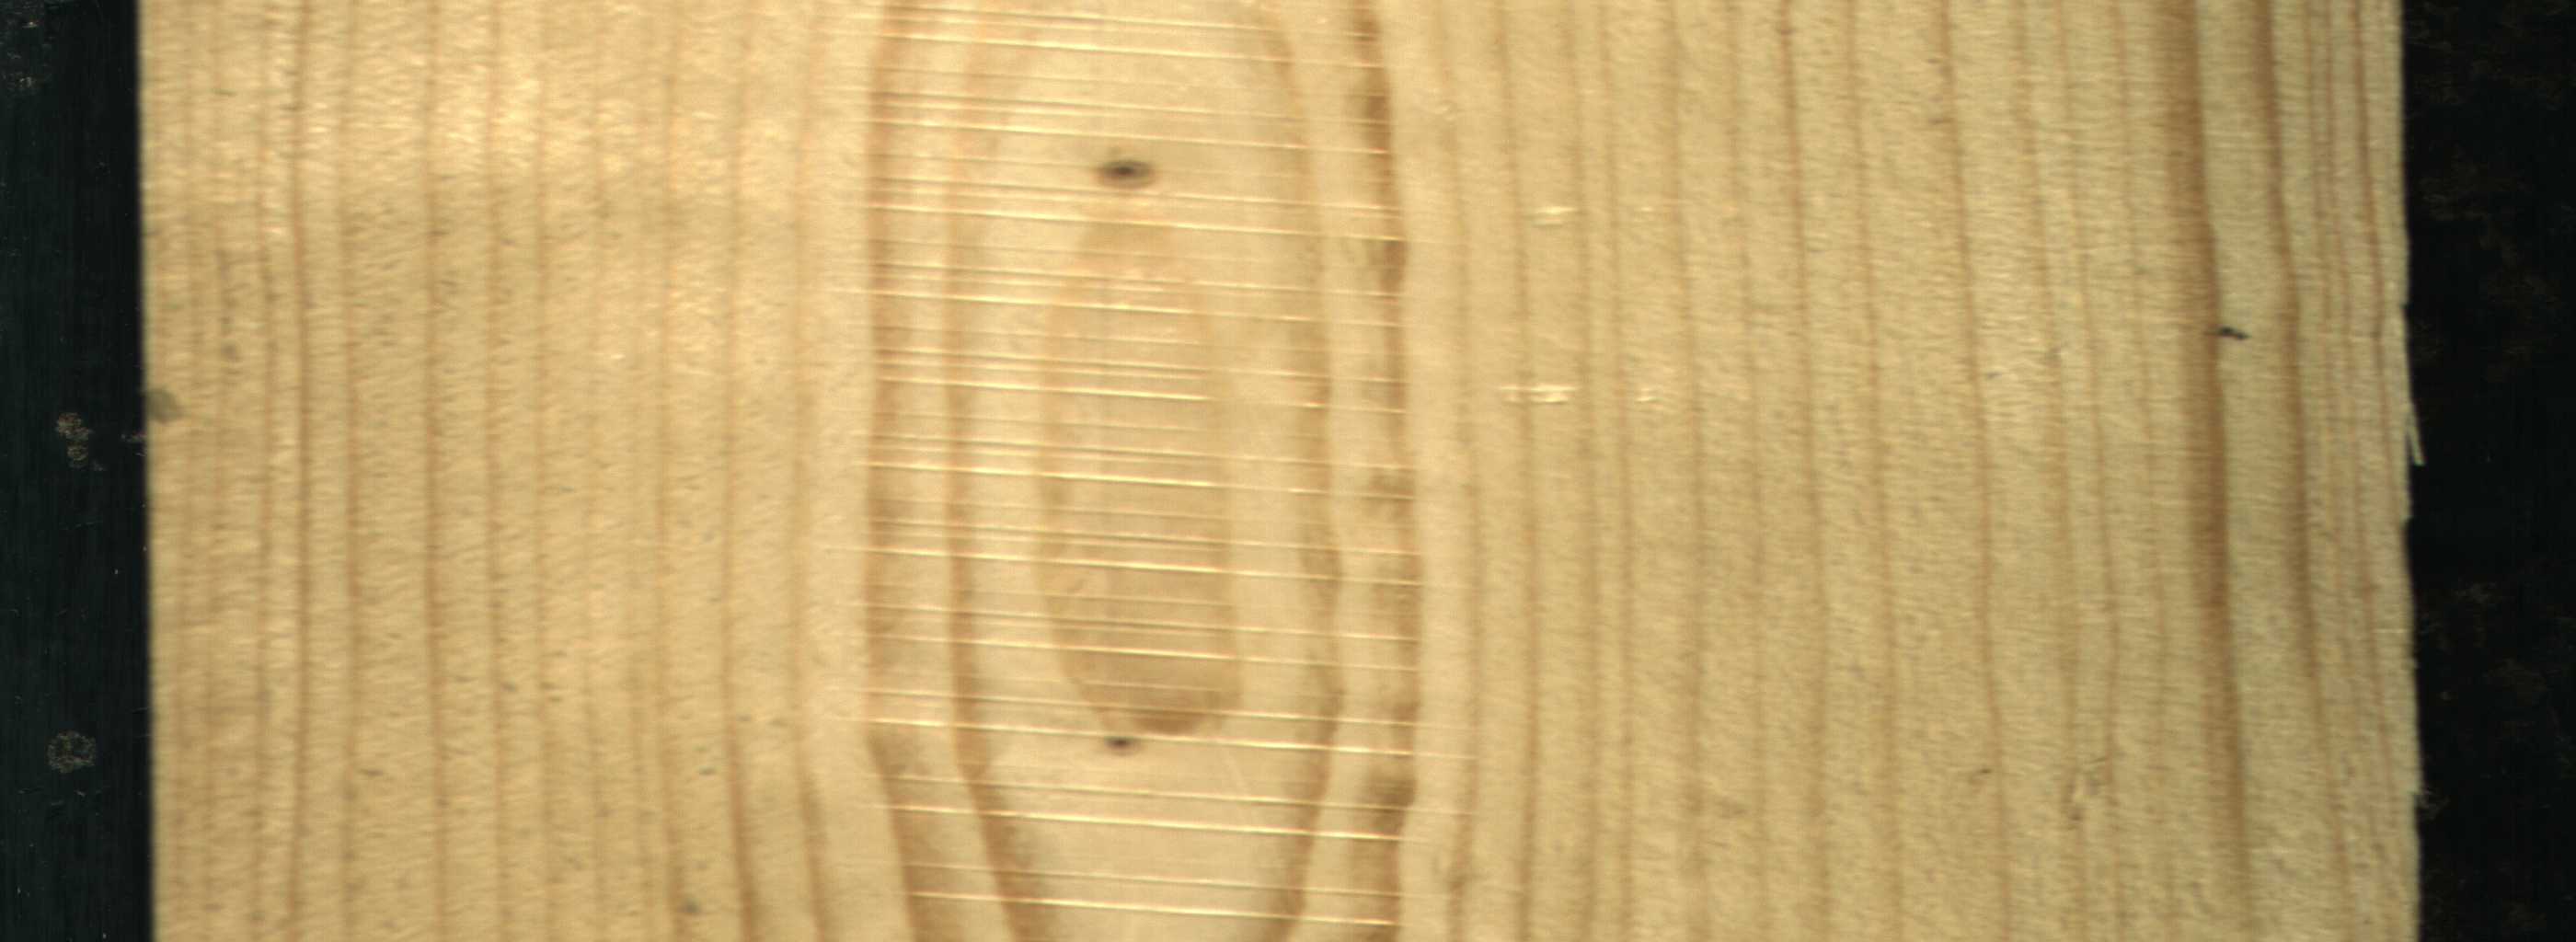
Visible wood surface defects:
Live_Knot